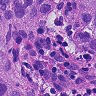
Metastatic tissue present: yes